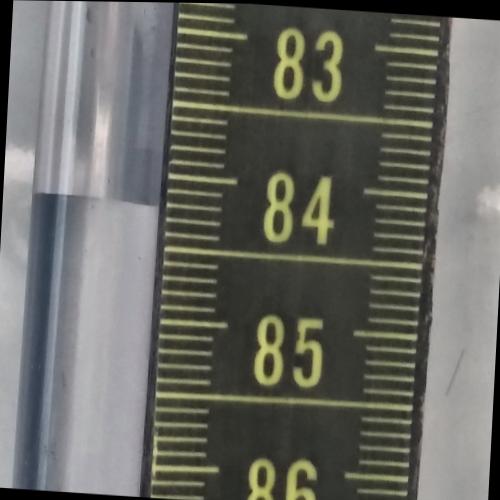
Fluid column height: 84.2 cm